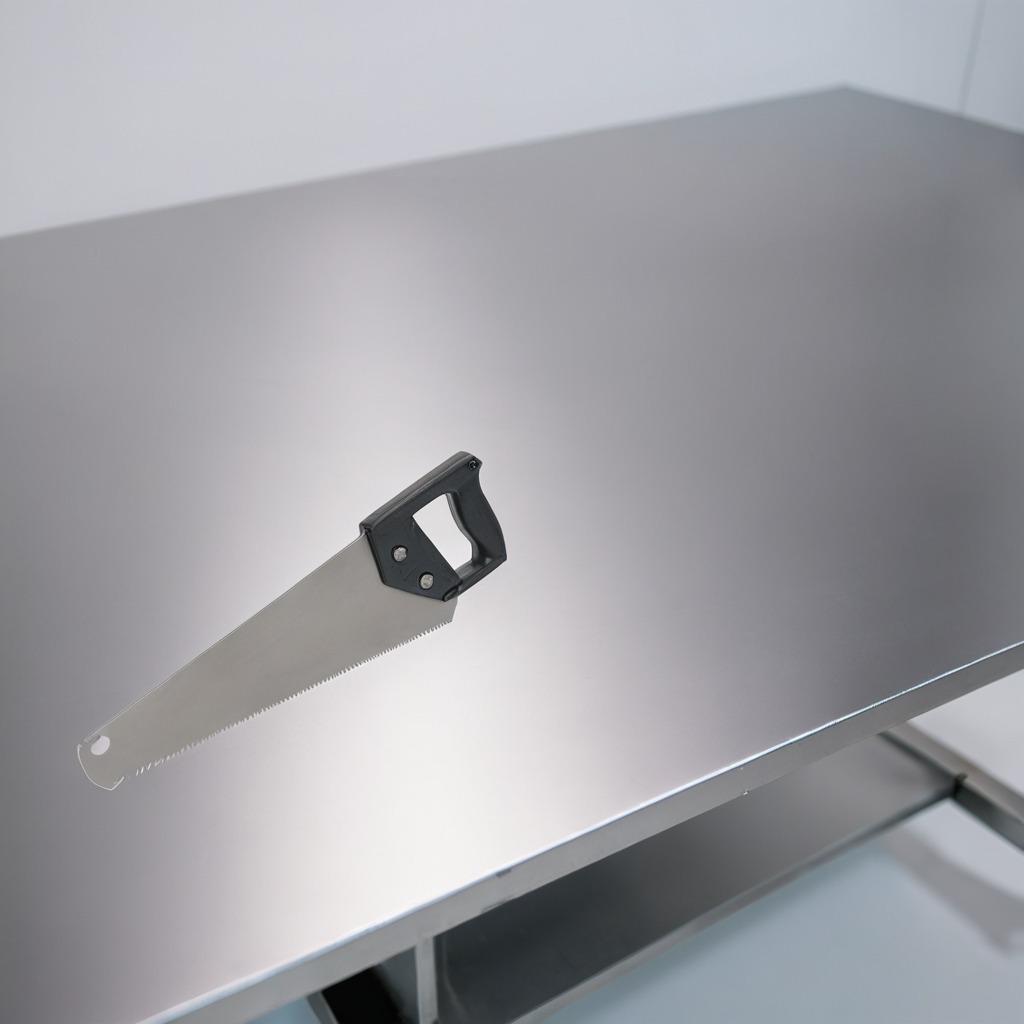
A metal saw is lying on a stainless steel table in a high-end prototyping lab.